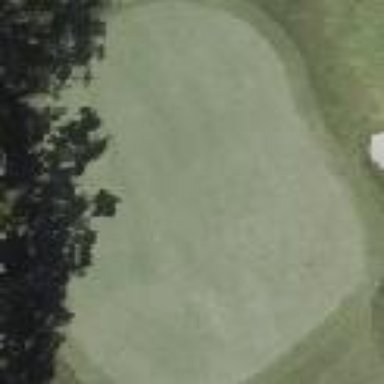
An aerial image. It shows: Golf green.